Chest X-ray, PA view. Patient: 67 years old, sex M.
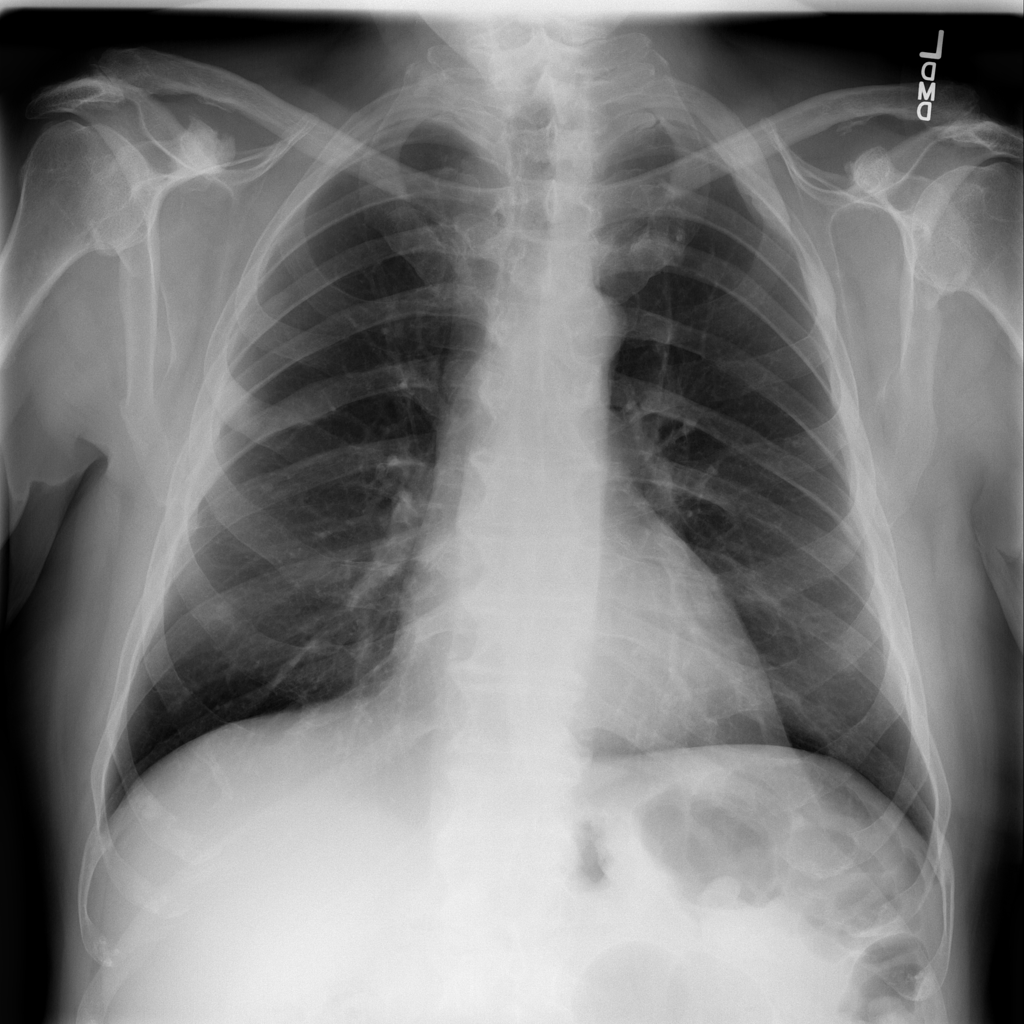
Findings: No Finding